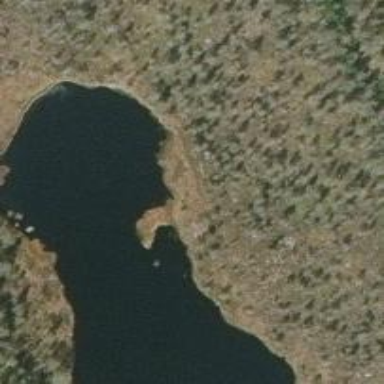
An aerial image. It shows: Beautiful lake surrounded by nature.